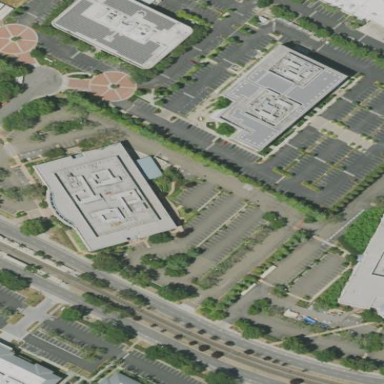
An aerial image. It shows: Office building.